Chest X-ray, PA view. Patient: 37 years old, sex F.
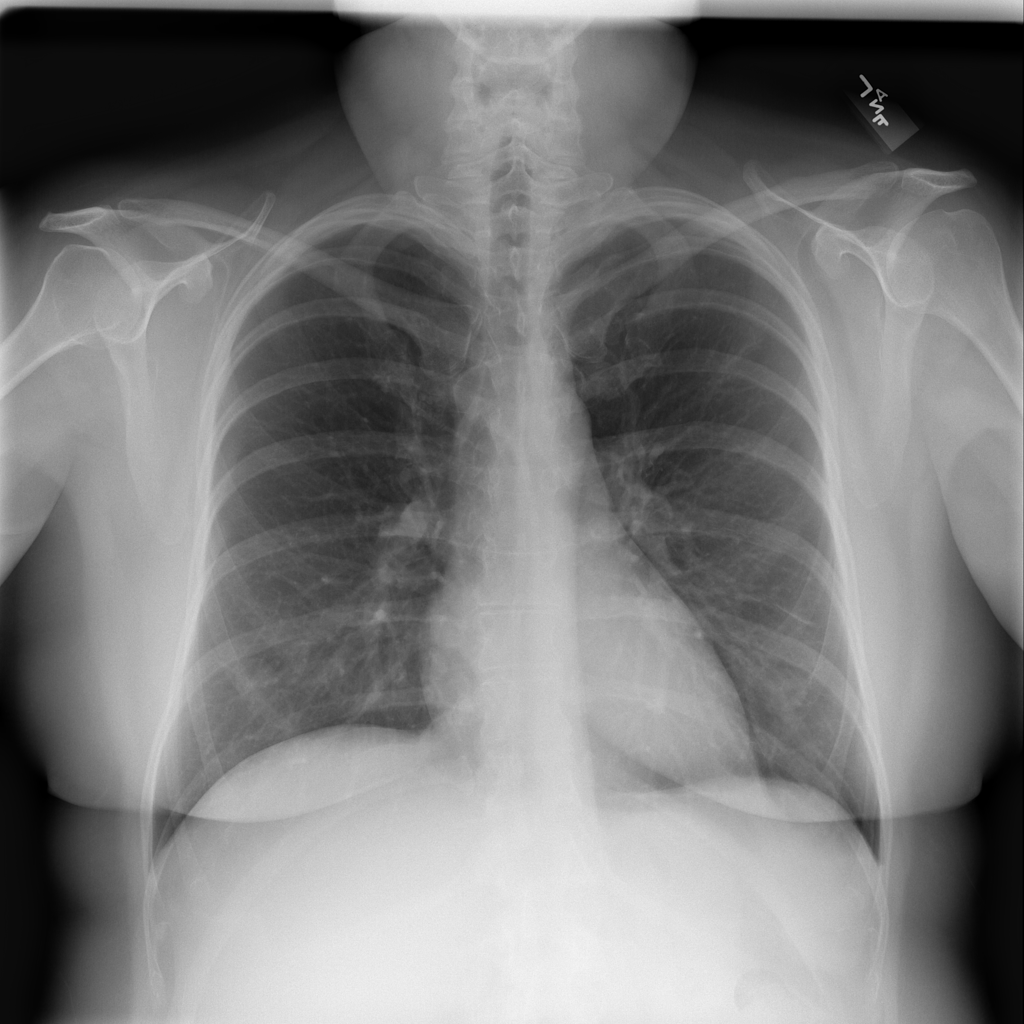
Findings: No Finding